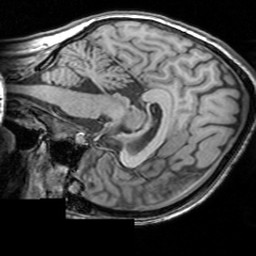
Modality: T1w
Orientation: sagittal
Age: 23
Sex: female
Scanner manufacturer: siemens
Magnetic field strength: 3 T
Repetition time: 1.63 s
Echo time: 0.00311 s